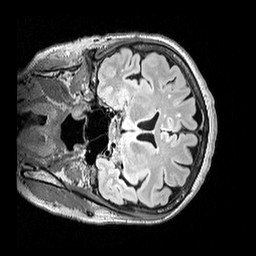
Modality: FLAIR
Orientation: coronal
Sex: female
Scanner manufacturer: siemens
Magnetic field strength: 3 T
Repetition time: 5 s
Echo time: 0.395 s